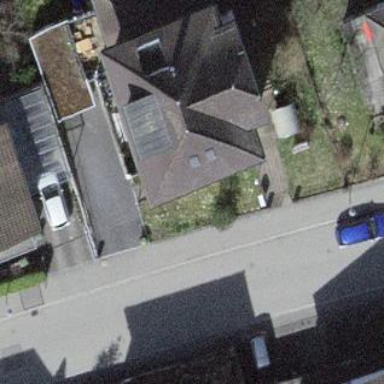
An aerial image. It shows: Detached residential building.